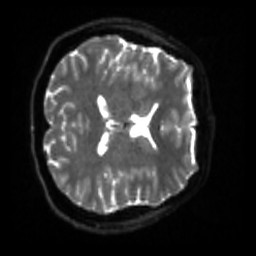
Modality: sbref
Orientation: axial
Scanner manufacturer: siemens
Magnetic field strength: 3 T
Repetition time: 4 s
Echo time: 0.0594 s